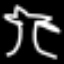
Label: palm tree